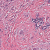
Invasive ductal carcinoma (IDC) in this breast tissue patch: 0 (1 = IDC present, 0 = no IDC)